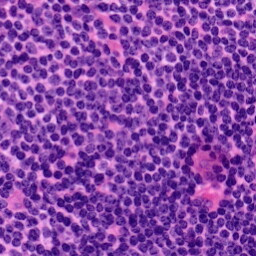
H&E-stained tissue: Pancreatic